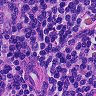
Metastatic tissue present: no